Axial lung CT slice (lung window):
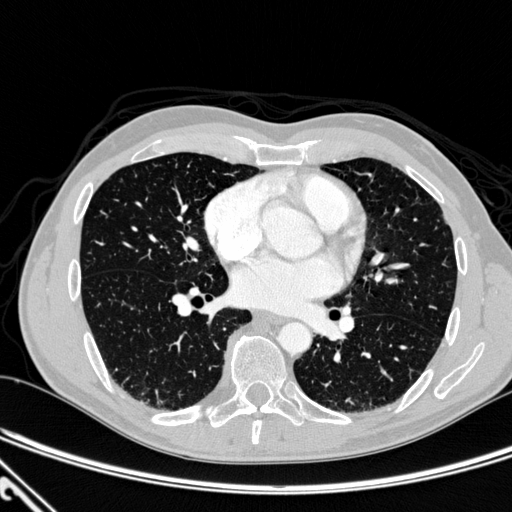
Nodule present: no